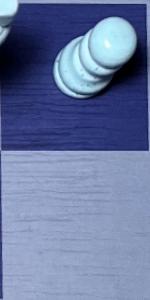
Label: Empty